Question: I am very afraid that I have been trying to invent the hot water, but I would like to connect the dots in the graphs below based on the subject number. In this case the subjects are rats, they are devided in three treatment groups and their weight is measured three times.
Is there a way I can easily connect the dots based on the rat its number?
The data looks like this (first 20 lines):
'''
Rat Group Measurement Weight
1 1 1 M0 57
2 2 1 M0 60
3 3 1 M0 52
4 4 1 M0 49
5 5 1 M0 56
6 6 1 M0 46
7 7 1 M0 51
8 8 1 M0 63
9 9 1 M0 49
10 10 1 M0 57
11 11 2 M0 61
12 12 2 M0 59
13 13 2 M0 53
14 14 2 M0 59
15 15 2 M0 51
16 16 2 M0 51
17 17 2 M0 56
18 18 2 M0 58
19 19 2 M0 46
20 20 2 M0 53
'''
And the graph I am talking about is this one:

Which I am making with this code:
'''
par(mfrow=c(1,3))
plot(data=data_long[data_long$Group==1,], Weight ~ as.numeric(Measurement),
ylim=c(0,200), pch=20, xlab="Measurement", main="Treatment group 1")
par(new=TRUE)
grid()
plot(data=data_long[data_long$Group==2,], Weight ~ as.numeric(Measurement),
ylim=c(0,200), pch=20, xlab="Measurement", main="Treatment group 2")
grid()
plot(data=data_long[data_long$Group==3,], Weight ~ as.numeric(Measurement),
ylim=c(0,200), pch=20, xlab="Measurement", main="Treatment group 3")
grid()
'''
How do I ask R to connect the dots based on the rat number?
Thank you!
Edit: requested dput:
'''
structure(list(Rat = 1:20, Group = structure(c(1L, 1L, 1L, 1L,
1L, 1L, 1L, 1L, 1L, 1L, 2L, 2L, 2L, 2L, 2L, 2L, 2L, 2L, 2L, 2L
), .Label = c("1", "2", "3"), class = "factor"), Measurement = structure(c(1L,
1L, 1L, 1L, 1L, 1L, 1L, 1L, 1L, 1L, 1L, 1L, 1L, 1L, 1L, 1L, 1L,
1L, 1L, 1L), .Label = c("M0", "M1", "M2", "M3", "M4"), class = "factor"),
Weight = c(57L, 60L, 52L, 49L, 56L, 46L, 51L, 63L, 49L, 57L,
61L, 59L, 53L, 59L, 51L, 51L, 56L, 58L, 46L, 53L)), .Names = c("Rat",
"Group", "Measurement", "Weight"), row.names = c(NA, 20L), class = "data.frame")
'''
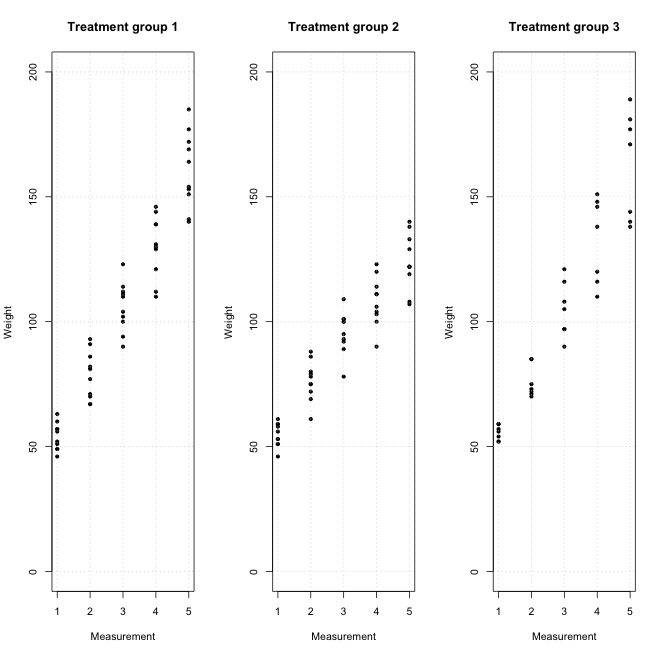
Answer: I recommend using 'ggplot2', since it can get tedious in base graphics
'''
# sample dataset
set.seed(12345)
data <- data.frame(
rat = factor(rep(1:5, times=6)),
group = factor(rep(1:2, each=15)),
measurement = factor(rep(1:3, each=5, times=2)),
weight = runif(30, min=20, max=60))
# require(ggplot2)
ggplot(data=data, aes(x=measurement, y=weight, col=group, group=group:rat)) +
geom_point() + geom_line() + facet_wrap(~group, ncol=2)
'''